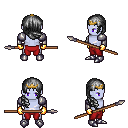
a pixel art fantasy rpg character, male body template, dark elf, purple skin, steel arm armor, red pants, gray right-swept hairstyle, gold tiara, gold gloves, metal boots, spear, four views (front, back, left, right), 2x2 character sprite sheet, small pixel art, hard edges, no anti-aliasing